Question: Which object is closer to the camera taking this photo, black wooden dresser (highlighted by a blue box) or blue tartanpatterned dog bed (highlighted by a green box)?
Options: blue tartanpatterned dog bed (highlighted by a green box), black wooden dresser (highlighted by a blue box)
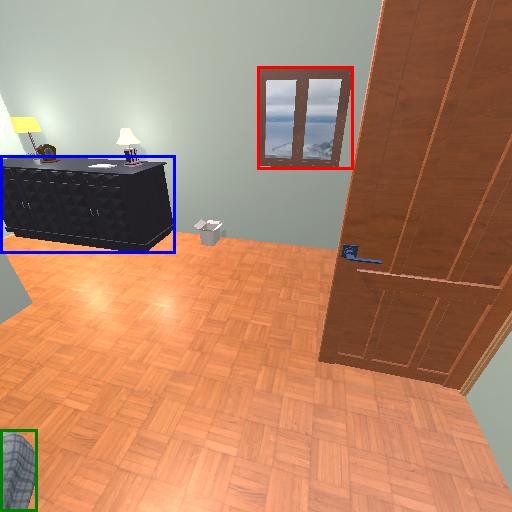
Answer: blue tartanpatterned dog bed (highlighted by a green box)